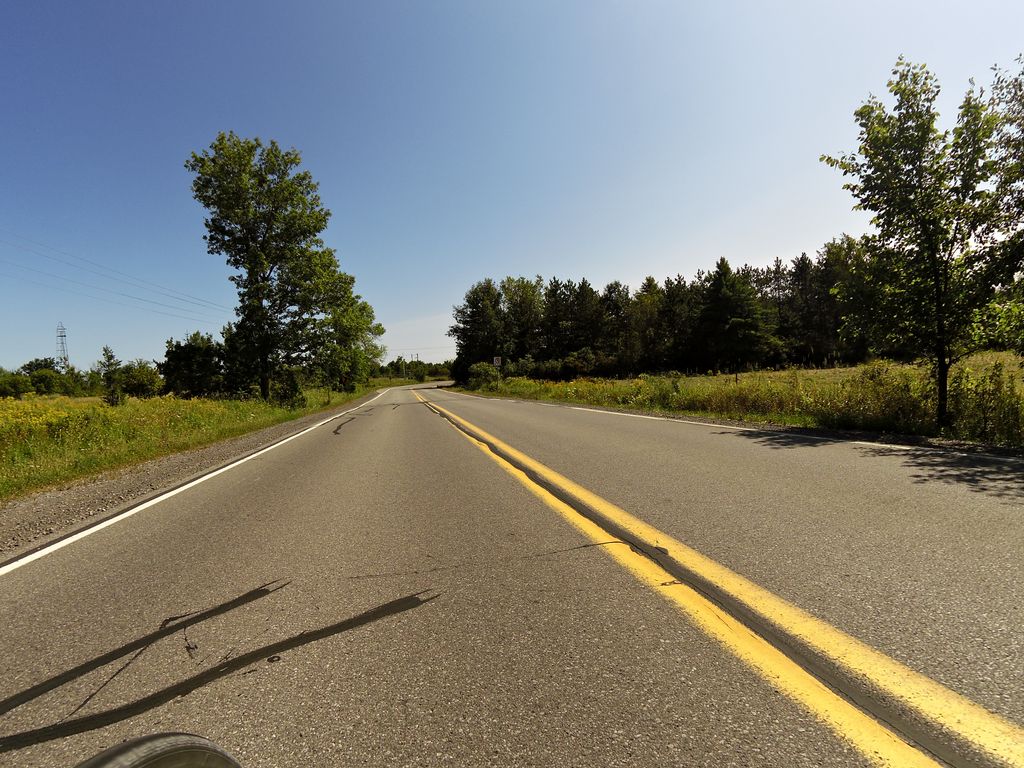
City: ottawa-gatineau